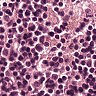
Metastatic tissue present: no